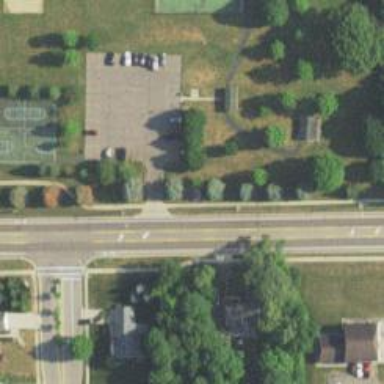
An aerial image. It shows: Driveway leading to service road.